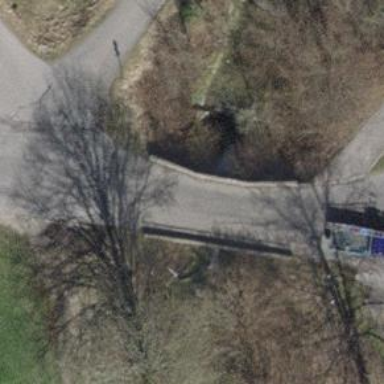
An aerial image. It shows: Tertiary road with asphalt surface that goes over bridge.